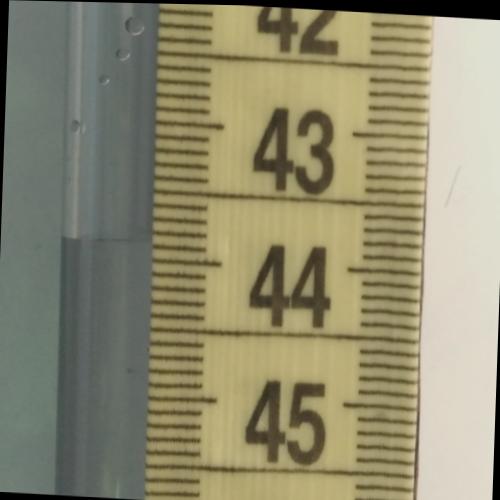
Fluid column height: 43.9 cm